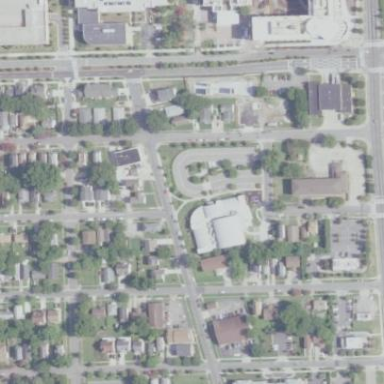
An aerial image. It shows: Community center.